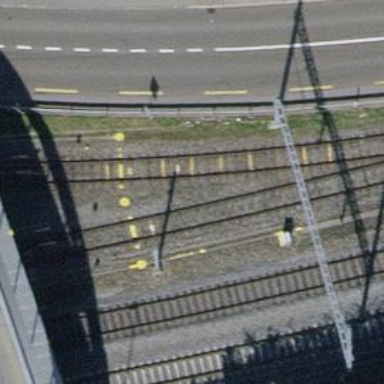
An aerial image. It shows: Single-track electrified railway siding with contact line.